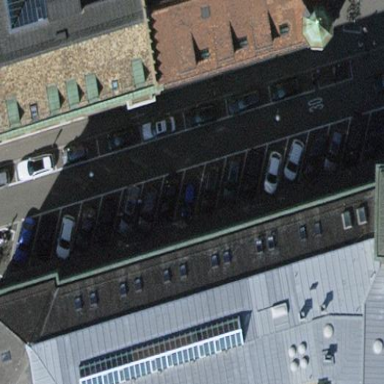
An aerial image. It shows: Parking area along the street side with diagonal orientation.